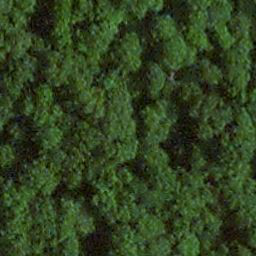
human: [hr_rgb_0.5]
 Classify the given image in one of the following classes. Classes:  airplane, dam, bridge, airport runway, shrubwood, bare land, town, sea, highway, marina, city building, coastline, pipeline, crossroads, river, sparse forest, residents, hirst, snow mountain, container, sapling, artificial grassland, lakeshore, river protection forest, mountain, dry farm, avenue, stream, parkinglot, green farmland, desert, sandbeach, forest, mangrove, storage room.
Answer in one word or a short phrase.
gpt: forest